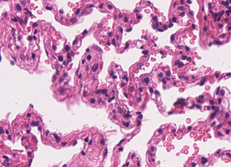
Tumor epithelial tissue: no
Tumor-associated stroma tissue: no
Normal tissue: yes